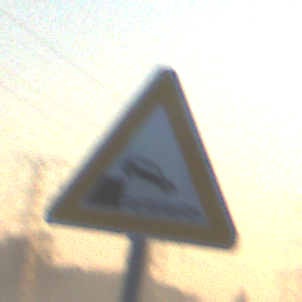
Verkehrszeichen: Ufer
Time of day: Dawn
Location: Outdoor (Nature)
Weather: Clear
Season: NotSpecified
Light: Natural